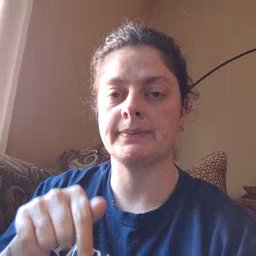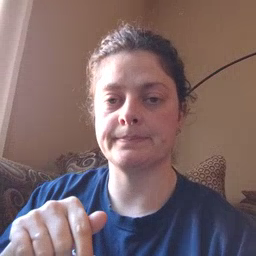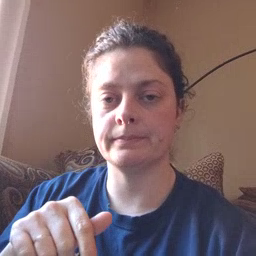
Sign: feet